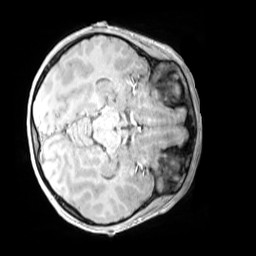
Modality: MP2RAGE
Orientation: axial
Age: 11
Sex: male
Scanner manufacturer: siemens
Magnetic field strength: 3 T
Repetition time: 4 s
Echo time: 0.00303 s